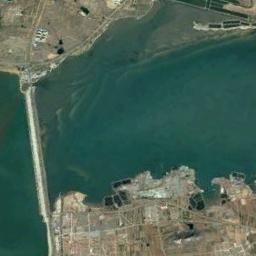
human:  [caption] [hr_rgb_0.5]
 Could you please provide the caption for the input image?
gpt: A bridge connects the land on both sides of the turquoise water, And there are many residential areas on the land .

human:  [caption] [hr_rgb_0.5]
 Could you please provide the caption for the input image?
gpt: A bridge connects the residential areas on both sides of the strait .

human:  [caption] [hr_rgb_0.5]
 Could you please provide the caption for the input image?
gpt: A bridge built on a dark green river and some buildings arranged neatly on both sides of the river .

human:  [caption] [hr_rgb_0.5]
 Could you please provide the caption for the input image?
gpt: There is a bridge over the river with many buildings on the both sides .

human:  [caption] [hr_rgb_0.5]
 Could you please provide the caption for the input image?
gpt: The bridge connects the two areas across the sea .